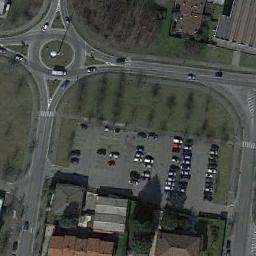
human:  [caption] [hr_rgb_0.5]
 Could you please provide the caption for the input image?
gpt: The roundabout is on the grass next to buildings and parking lot .

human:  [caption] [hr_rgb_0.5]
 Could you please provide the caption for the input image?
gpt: There are several vehicles driving on the road at the roundabout, There are some buildings and some trees and some lawns around the roundabout, And many cars are parked in the open space beside the roundabout .

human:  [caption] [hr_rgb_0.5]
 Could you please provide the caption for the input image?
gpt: The roundabout with four exits and entrances and a parking lot is next to the roundabout .

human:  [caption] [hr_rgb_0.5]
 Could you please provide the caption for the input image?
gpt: There are lots of cars in the parking lot near the roundabout .

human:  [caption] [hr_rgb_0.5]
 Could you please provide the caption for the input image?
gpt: There are some green lawns and cars beside the roundabout .